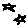
Label: star